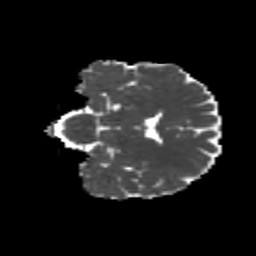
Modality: MD
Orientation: coronal
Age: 21
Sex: male
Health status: healthy
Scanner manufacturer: siemens
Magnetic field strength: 3 T
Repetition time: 8.6 s
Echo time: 0.095 s